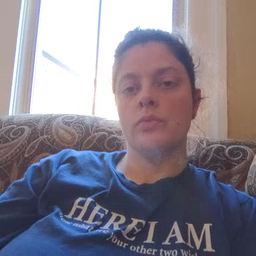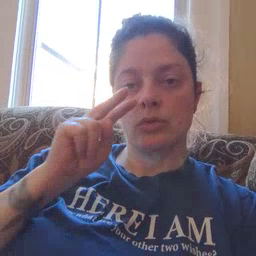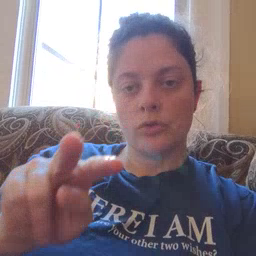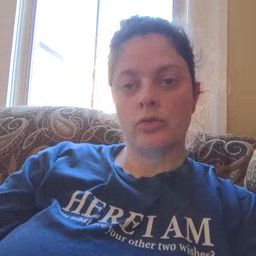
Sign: look